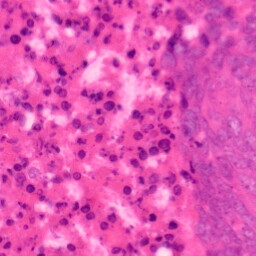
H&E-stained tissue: Colon